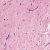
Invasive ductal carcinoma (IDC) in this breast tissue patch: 0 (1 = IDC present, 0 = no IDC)